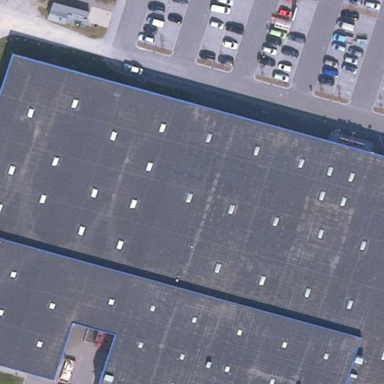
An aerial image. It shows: Retail building housing furniture shop.